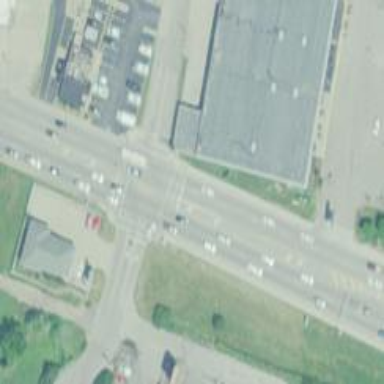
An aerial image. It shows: Crossing on the road.